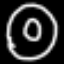
Label: donut